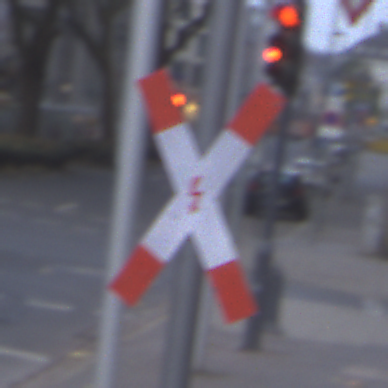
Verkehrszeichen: Andreaskreuz
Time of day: SunriseSunset
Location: Outdoor (Urban)
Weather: PartlyCloudy
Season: NotSpecified
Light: Natural